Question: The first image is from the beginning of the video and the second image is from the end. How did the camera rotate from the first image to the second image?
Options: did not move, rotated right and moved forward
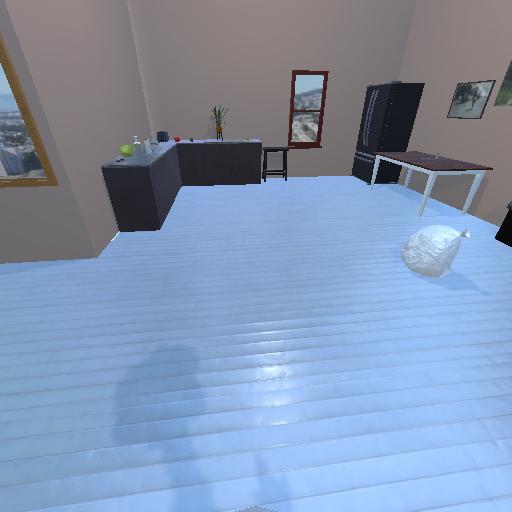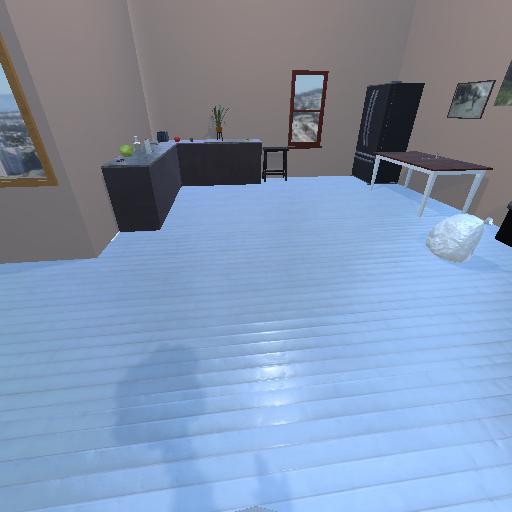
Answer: did not move